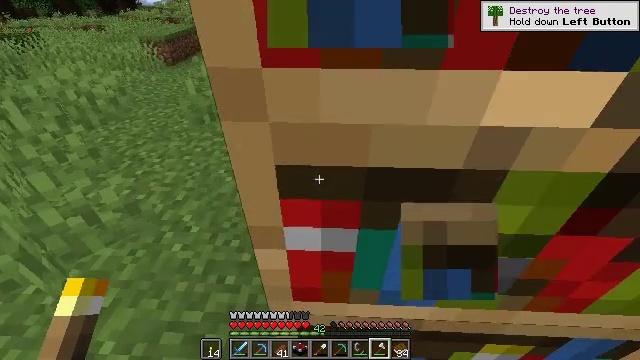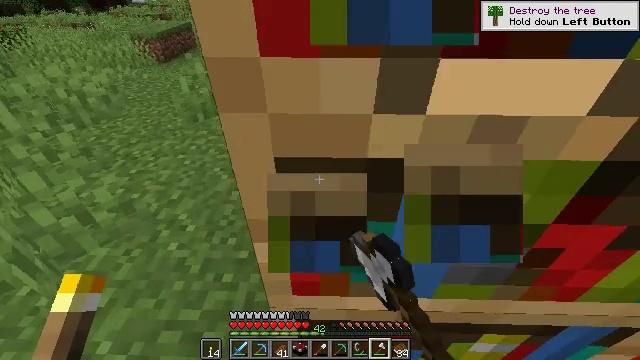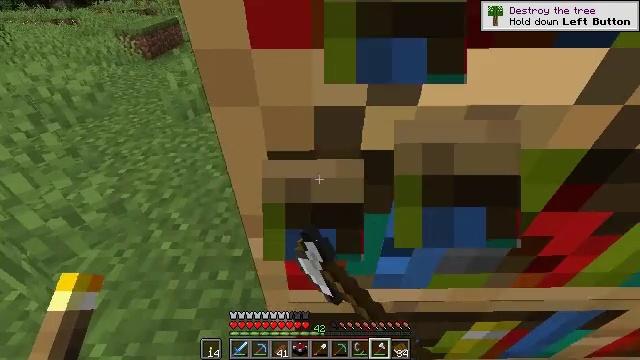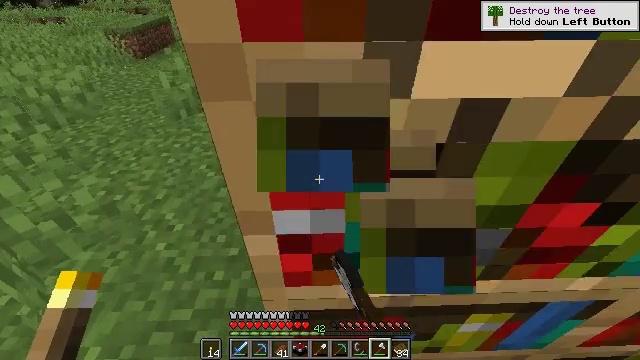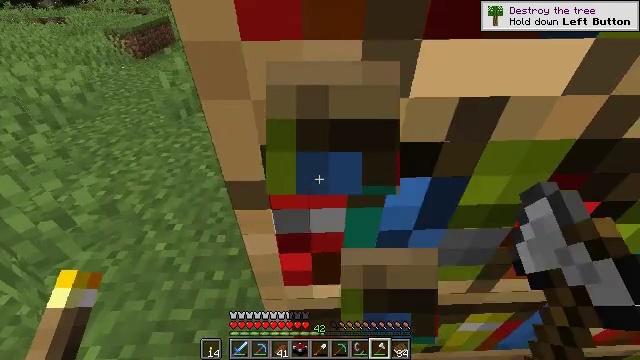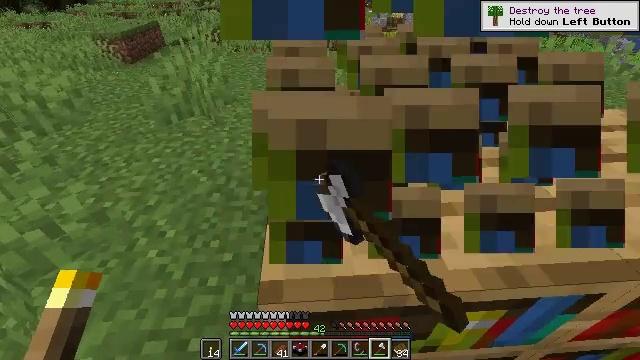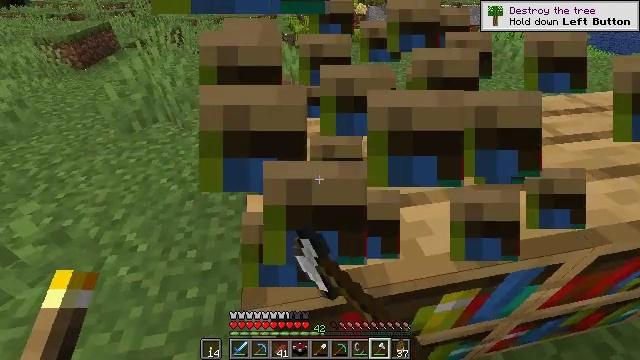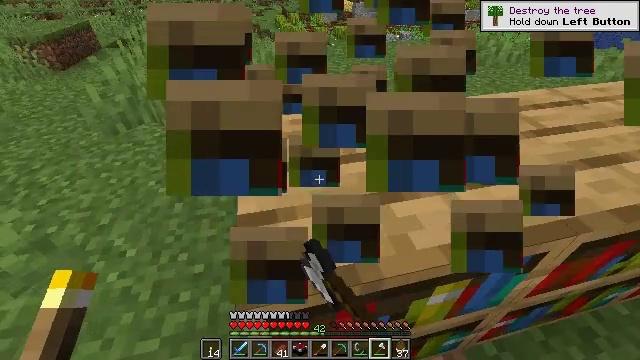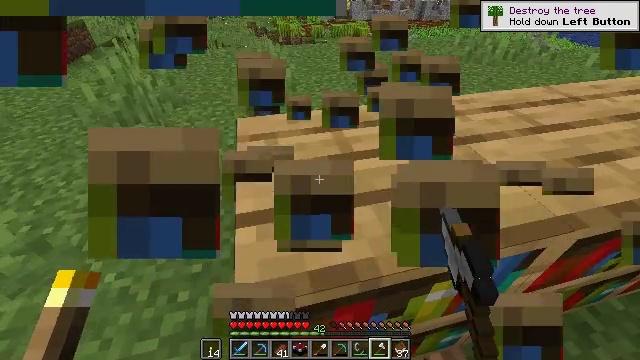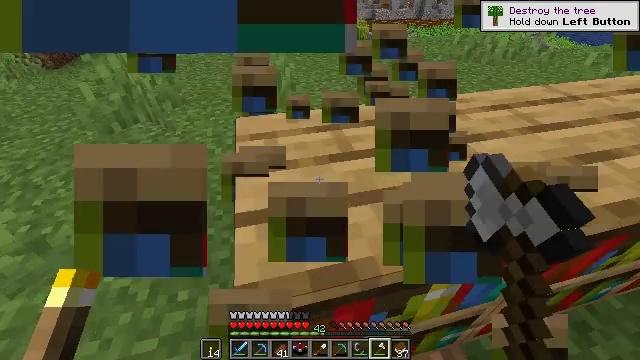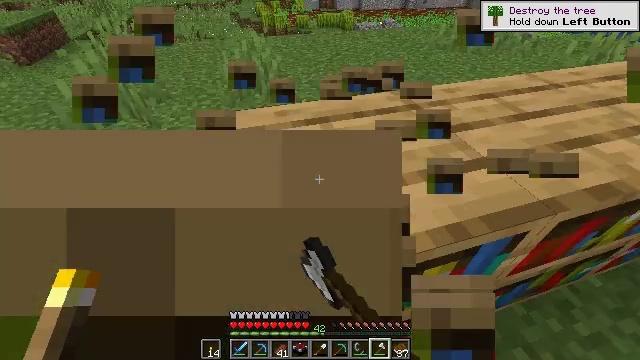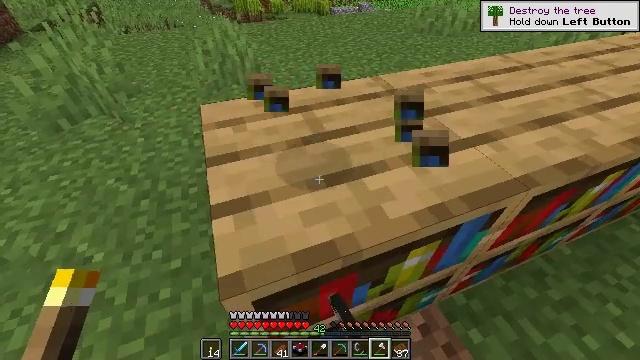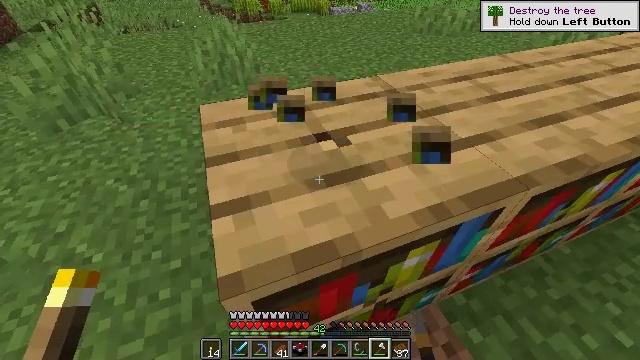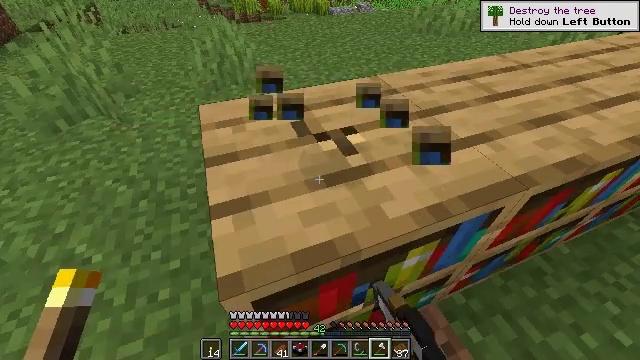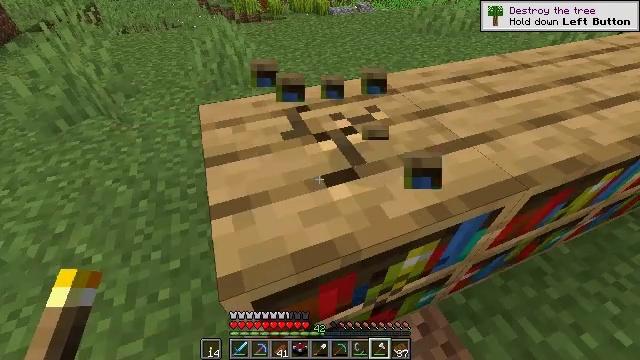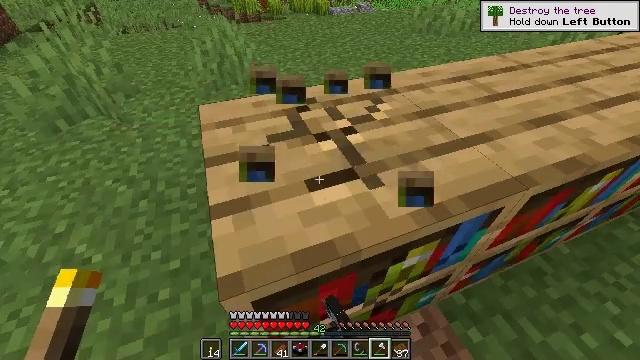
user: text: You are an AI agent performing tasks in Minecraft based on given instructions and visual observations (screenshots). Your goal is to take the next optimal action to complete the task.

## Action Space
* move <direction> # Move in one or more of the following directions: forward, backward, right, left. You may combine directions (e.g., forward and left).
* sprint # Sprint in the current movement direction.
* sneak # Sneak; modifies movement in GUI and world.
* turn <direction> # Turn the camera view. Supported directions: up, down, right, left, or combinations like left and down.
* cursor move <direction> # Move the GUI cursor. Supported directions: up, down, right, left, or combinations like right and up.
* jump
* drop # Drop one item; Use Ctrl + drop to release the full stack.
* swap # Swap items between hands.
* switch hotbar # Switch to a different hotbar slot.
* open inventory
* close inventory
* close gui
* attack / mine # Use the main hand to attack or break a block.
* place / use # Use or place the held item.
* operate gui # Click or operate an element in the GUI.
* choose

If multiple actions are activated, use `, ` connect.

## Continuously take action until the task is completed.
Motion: motion action
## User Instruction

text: Attack the bookshelf to recycle it.
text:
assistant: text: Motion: turn right, attack / mine
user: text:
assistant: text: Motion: turn right, attack / mine
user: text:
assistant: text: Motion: turn right, attack / mine
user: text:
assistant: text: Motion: attack / mine
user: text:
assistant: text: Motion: turn right, attack / mine
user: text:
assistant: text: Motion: turn right, attack / mine
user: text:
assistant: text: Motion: turn right, attack / mine
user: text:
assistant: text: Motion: attack / mine
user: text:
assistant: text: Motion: attack / mine
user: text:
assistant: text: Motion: turn right and down, attack / mine
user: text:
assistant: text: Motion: turn right and down, attack / mine
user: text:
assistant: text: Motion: attack / mine
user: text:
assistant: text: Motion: attack / mine
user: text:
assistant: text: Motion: attack / mine
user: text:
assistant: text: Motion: attack / mine
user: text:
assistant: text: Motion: attack / mine
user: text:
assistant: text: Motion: turn right, attack / mine
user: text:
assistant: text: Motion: turn right, attack / mine
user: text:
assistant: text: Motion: turn right, attack / mine
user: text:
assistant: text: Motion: turn right, attack / mine
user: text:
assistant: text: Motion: turn right, attack / mine
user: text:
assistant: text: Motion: turn right, attack / mine
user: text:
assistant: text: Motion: move forward, turn right, attack / mine
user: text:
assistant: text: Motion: move forward and move left, turn right, attack / mine
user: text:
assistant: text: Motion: move forward and move left, turn right and up, attack / mine
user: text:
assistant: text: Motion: move forward and move left, turn right and up, attack / mine
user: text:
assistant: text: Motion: move forward, turn right, attack / mine
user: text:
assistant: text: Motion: turn right, attack / mine
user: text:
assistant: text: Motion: turn right, attack / mine
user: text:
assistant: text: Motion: turn right, attack / mine